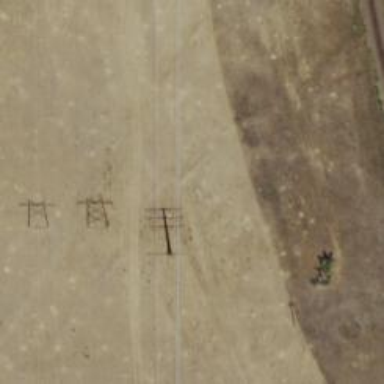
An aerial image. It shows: Power tower.